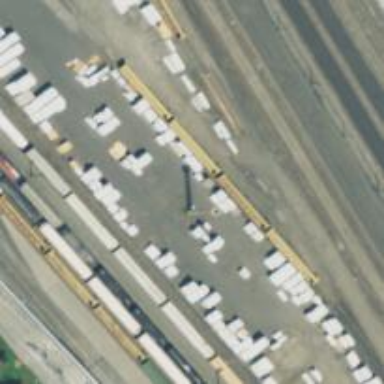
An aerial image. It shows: Railway yard used for servicing trains.